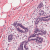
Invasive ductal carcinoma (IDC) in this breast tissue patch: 0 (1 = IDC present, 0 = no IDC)